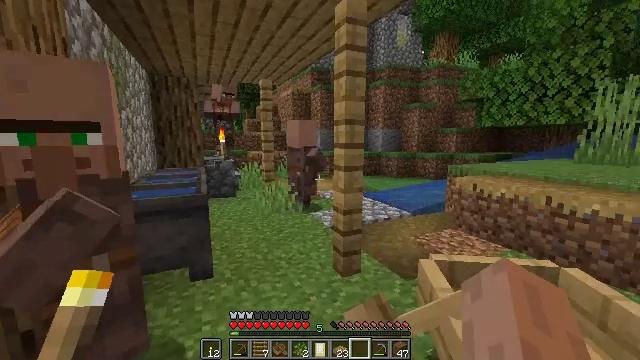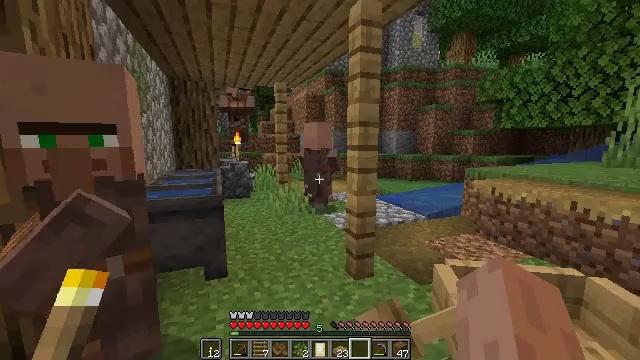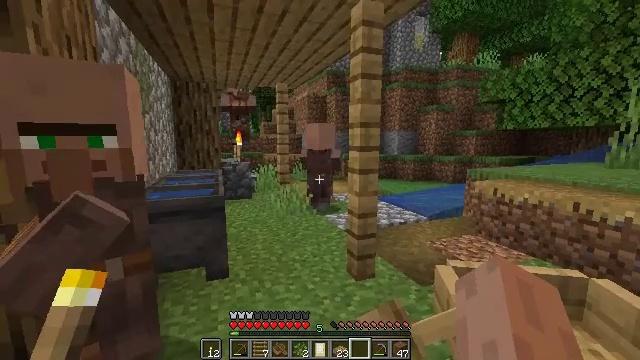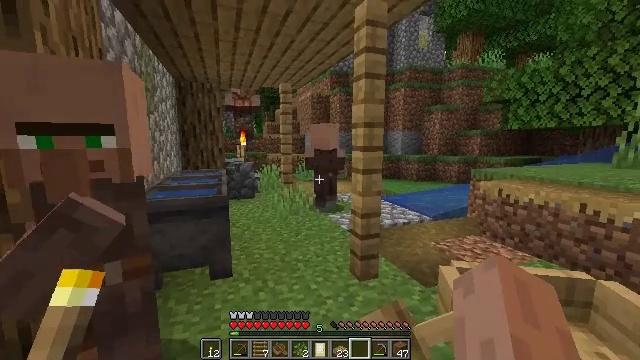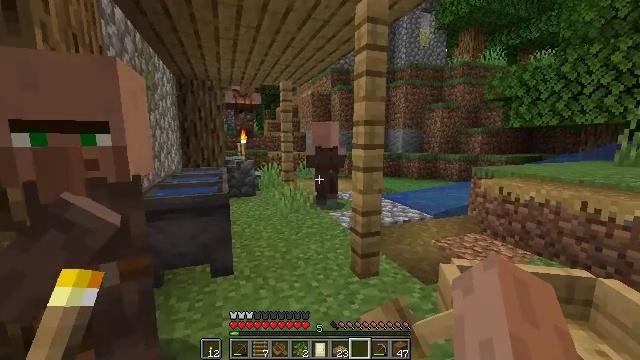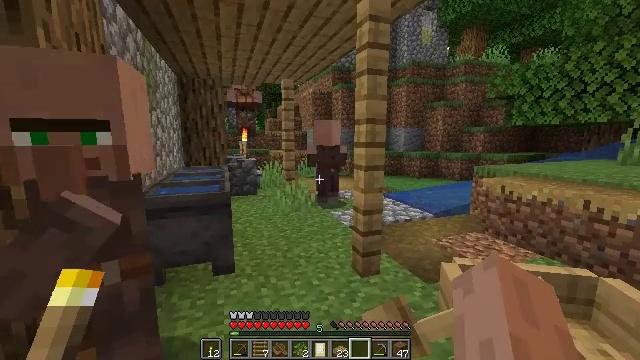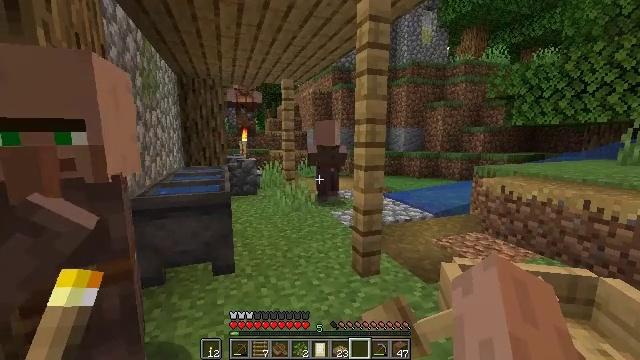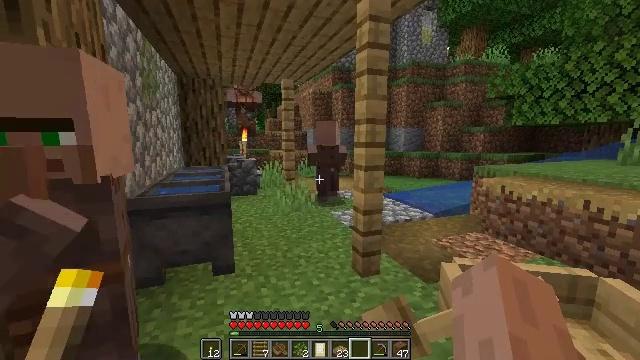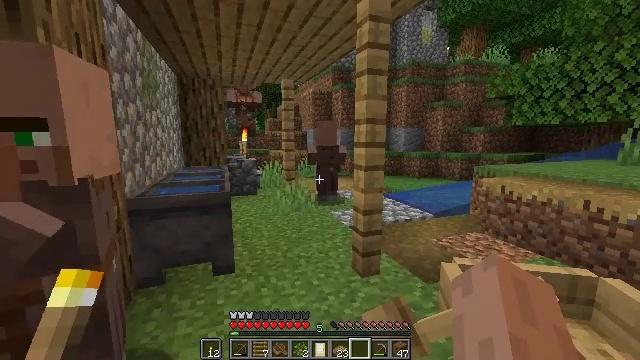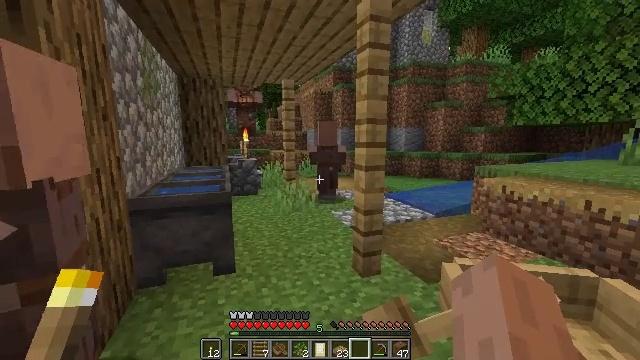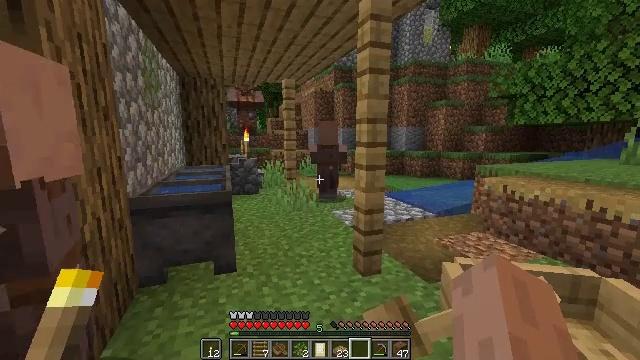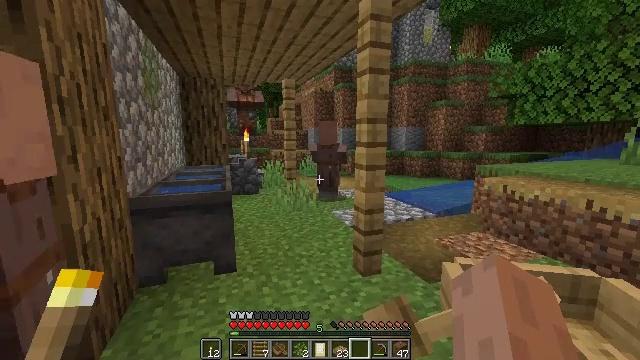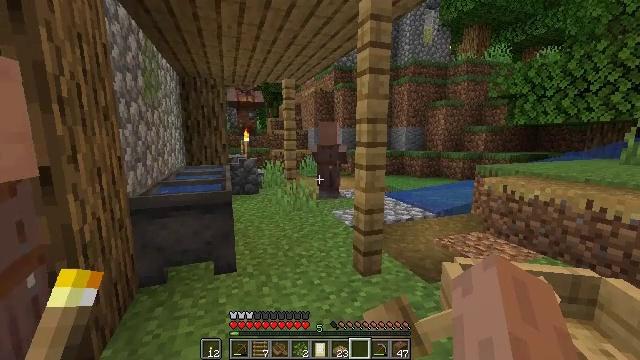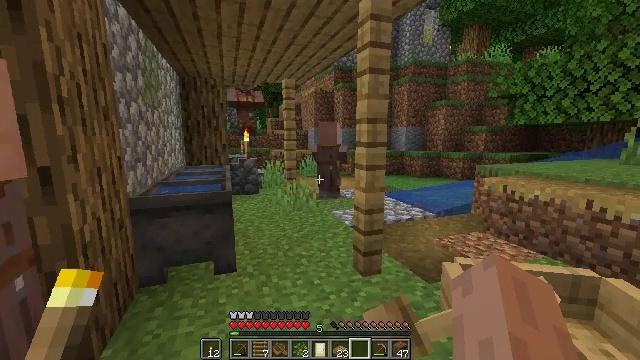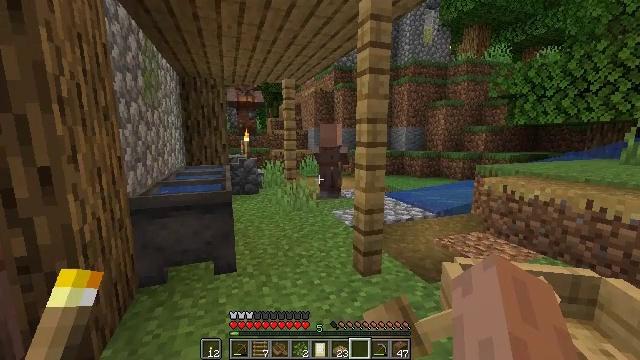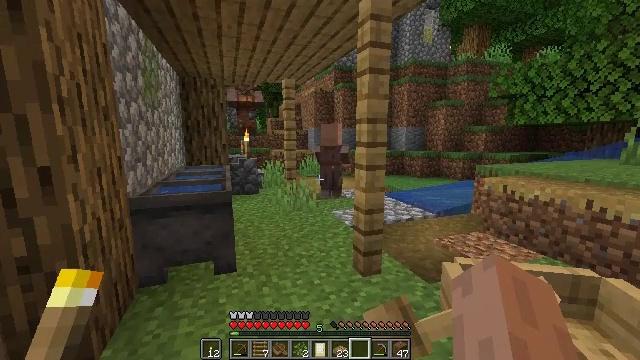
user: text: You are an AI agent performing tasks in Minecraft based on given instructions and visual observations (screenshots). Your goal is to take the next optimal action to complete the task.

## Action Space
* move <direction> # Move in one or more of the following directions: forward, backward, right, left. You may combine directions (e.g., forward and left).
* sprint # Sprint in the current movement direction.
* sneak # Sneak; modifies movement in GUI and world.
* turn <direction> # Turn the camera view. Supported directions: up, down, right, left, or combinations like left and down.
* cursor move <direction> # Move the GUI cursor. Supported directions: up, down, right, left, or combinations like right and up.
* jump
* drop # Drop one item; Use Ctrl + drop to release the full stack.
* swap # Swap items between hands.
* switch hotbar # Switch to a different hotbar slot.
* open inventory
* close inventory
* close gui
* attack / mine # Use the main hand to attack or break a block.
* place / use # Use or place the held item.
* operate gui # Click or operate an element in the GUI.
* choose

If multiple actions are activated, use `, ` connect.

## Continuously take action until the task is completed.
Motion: motion action
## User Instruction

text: Attack the cauldron to retrieve it.
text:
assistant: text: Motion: turn left
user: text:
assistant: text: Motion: no_op
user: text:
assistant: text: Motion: no_op
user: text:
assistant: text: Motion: no_op
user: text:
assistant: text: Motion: no_op
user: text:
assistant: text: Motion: no_op
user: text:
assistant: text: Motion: no_op
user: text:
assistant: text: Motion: no_op
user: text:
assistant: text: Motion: no_op
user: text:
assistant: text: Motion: no_op
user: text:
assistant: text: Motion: no_op
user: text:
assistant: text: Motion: no_op
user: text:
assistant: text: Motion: no_op
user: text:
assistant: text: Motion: no_op
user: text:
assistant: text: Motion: no_op
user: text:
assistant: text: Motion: no_op
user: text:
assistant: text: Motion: no_op
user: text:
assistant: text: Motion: no_op
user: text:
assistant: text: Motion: no_op
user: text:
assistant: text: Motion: no_op
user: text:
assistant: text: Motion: no_op
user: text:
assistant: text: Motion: no_op
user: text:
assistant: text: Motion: no_op
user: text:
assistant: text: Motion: no_op
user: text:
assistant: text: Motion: no_op
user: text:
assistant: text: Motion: no_op
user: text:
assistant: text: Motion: no_op
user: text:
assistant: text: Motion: no_op
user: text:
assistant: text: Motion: no_op
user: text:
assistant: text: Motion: no_op